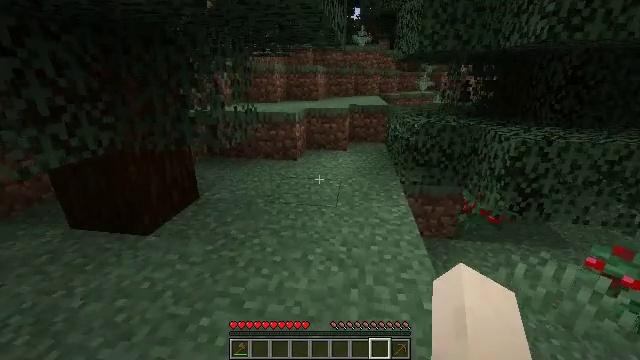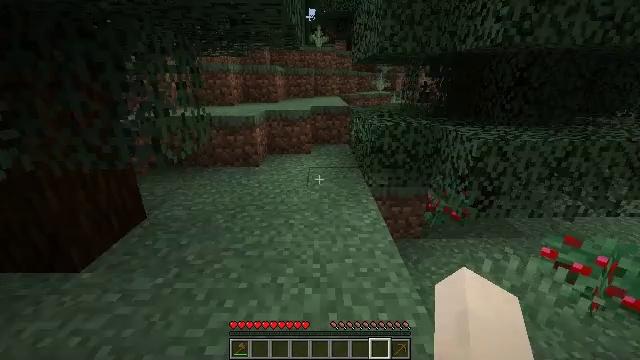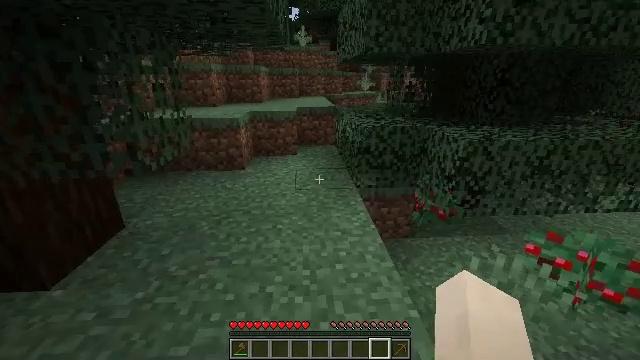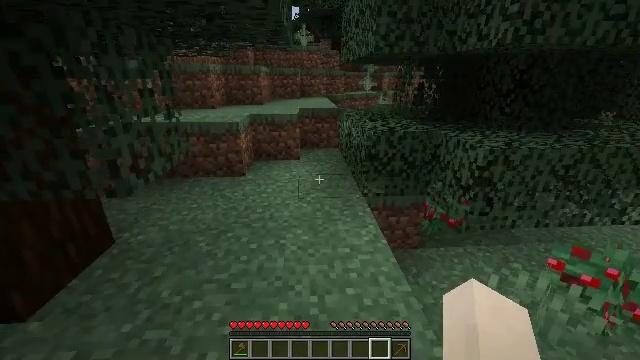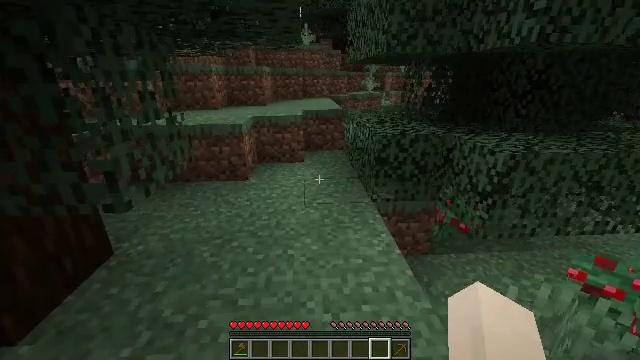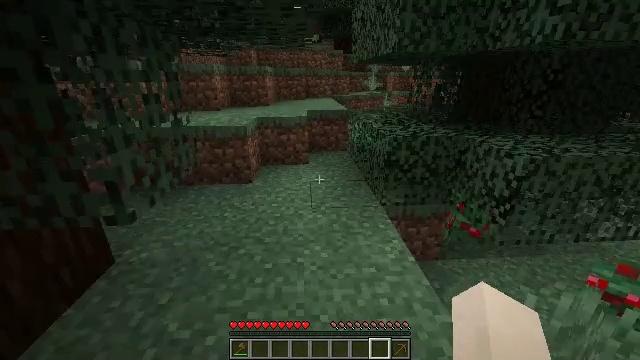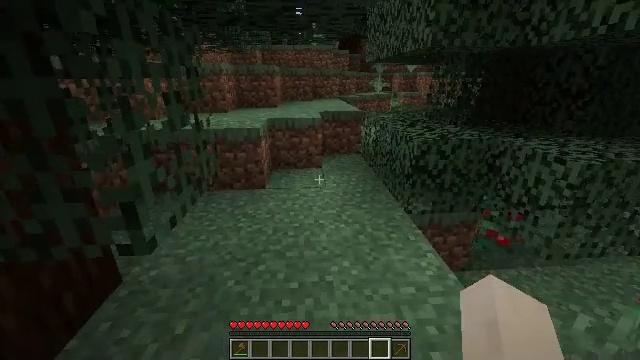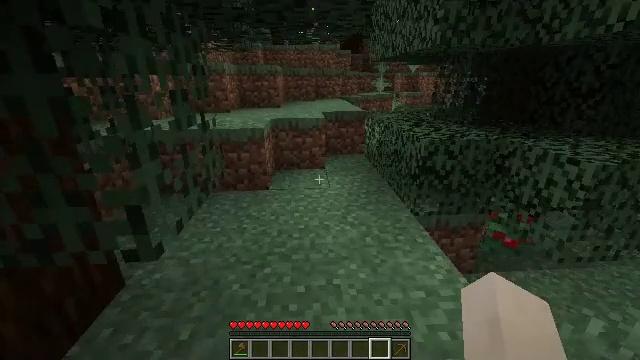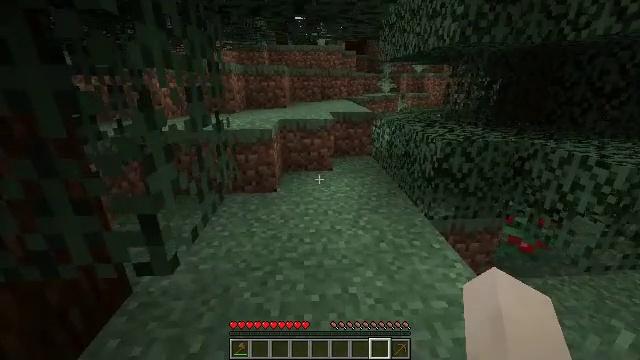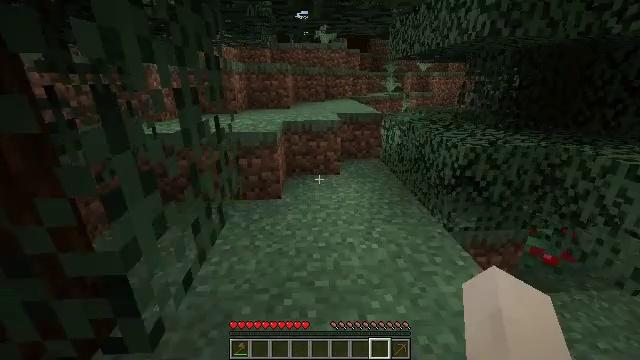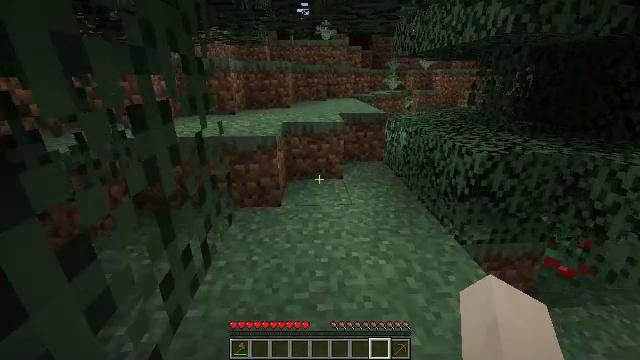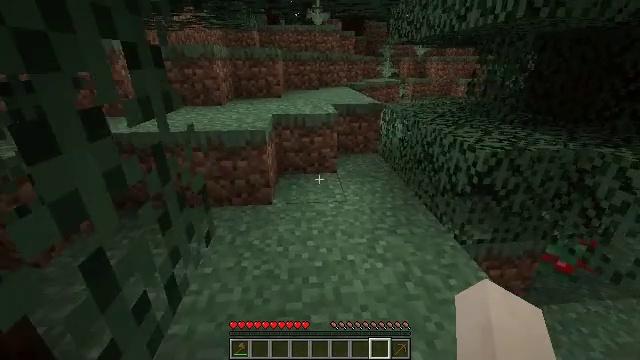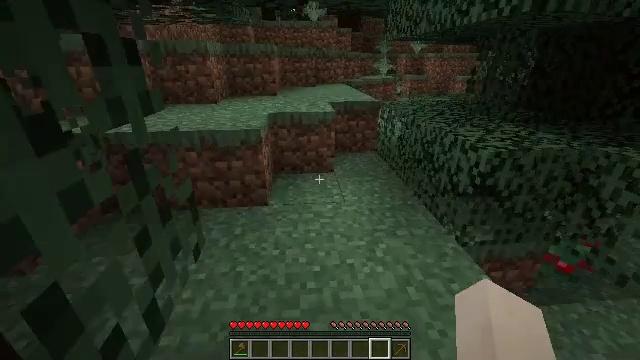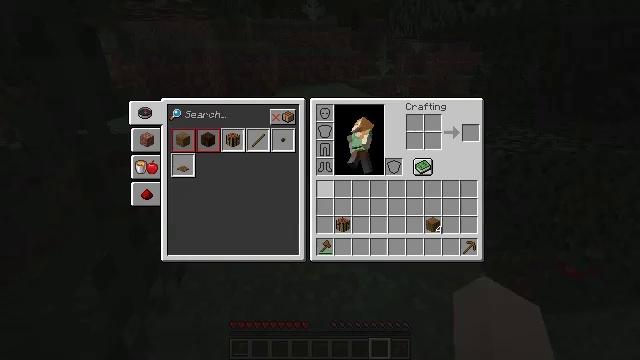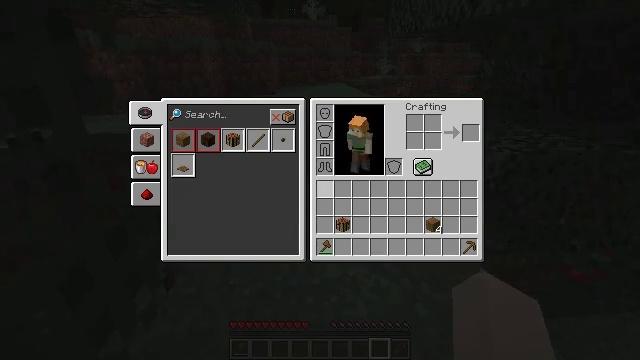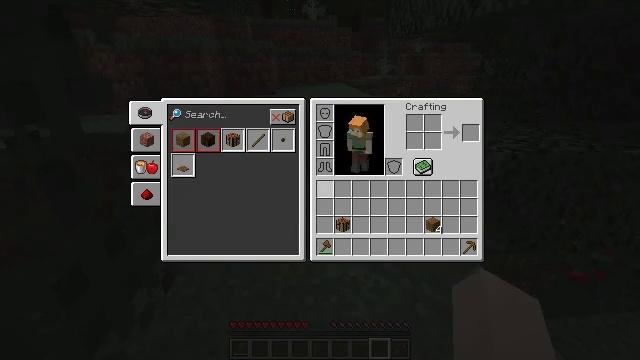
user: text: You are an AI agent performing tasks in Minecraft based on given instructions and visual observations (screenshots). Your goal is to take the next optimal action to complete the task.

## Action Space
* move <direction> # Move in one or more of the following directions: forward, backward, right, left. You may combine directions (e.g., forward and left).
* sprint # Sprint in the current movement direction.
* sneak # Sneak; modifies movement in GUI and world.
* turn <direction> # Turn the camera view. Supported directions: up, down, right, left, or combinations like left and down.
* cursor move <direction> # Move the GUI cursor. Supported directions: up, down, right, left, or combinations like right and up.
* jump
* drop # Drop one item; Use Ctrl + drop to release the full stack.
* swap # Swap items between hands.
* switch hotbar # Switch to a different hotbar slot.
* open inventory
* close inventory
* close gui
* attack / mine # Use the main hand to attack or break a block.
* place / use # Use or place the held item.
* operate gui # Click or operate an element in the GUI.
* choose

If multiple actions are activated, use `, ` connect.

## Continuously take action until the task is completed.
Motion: motion action
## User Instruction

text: Mine spruce leaves from the tree.
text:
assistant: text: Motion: move forward, turn right
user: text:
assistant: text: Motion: move forward, turn right
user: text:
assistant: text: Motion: move forward and move left
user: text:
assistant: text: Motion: move forward and move left
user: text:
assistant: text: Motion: move forward and move left
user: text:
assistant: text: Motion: move forward and move left
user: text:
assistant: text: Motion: move forward and move left
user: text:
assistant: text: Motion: move forward
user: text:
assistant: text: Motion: move forward
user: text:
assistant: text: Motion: move forward
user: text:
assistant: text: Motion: move forward, turn right and down
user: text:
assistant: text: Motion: no_op
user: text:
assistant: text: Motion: close inventory
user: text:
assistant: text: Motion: close inventory
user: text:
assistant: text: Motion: cursor move down, close inventory
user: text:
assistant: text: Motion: cursor move right and down, close inventory
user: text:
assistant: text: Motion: cursor move right and down, open gui
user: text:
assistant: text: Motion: cursor move right and down
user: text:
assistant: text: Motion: no_op
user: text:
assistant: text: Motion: no_op
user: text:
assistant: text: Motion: cursor move right and up
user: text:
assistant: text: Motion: cursor move right and up
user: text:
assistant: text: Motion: no_op
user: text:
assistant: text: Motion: no_op
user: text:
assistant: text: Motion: no_op
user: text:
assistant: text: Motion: cursor move right
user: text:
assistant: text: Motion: no_op
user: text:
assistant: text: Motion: no_op
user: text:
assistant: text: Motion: no_op
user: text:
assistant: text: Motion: operate gui